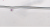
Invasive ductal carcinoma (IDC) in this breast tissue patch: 0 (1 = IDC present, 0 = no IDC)